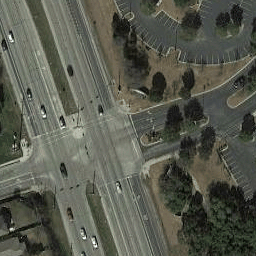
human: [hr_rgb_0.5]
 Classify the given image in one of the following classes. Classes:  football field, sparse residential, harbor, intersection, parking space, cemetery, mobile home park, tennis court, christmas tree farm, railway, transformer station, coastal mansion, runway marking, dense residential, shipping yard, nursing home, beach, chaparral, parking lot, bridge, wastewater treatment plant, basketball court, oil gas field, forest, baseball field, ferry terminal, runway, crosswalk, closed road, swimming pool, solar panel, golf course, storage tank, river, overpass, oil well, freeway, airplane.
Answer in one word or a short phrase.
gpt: intersection